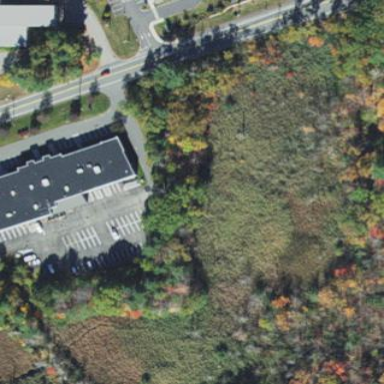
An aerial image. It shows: Office building.